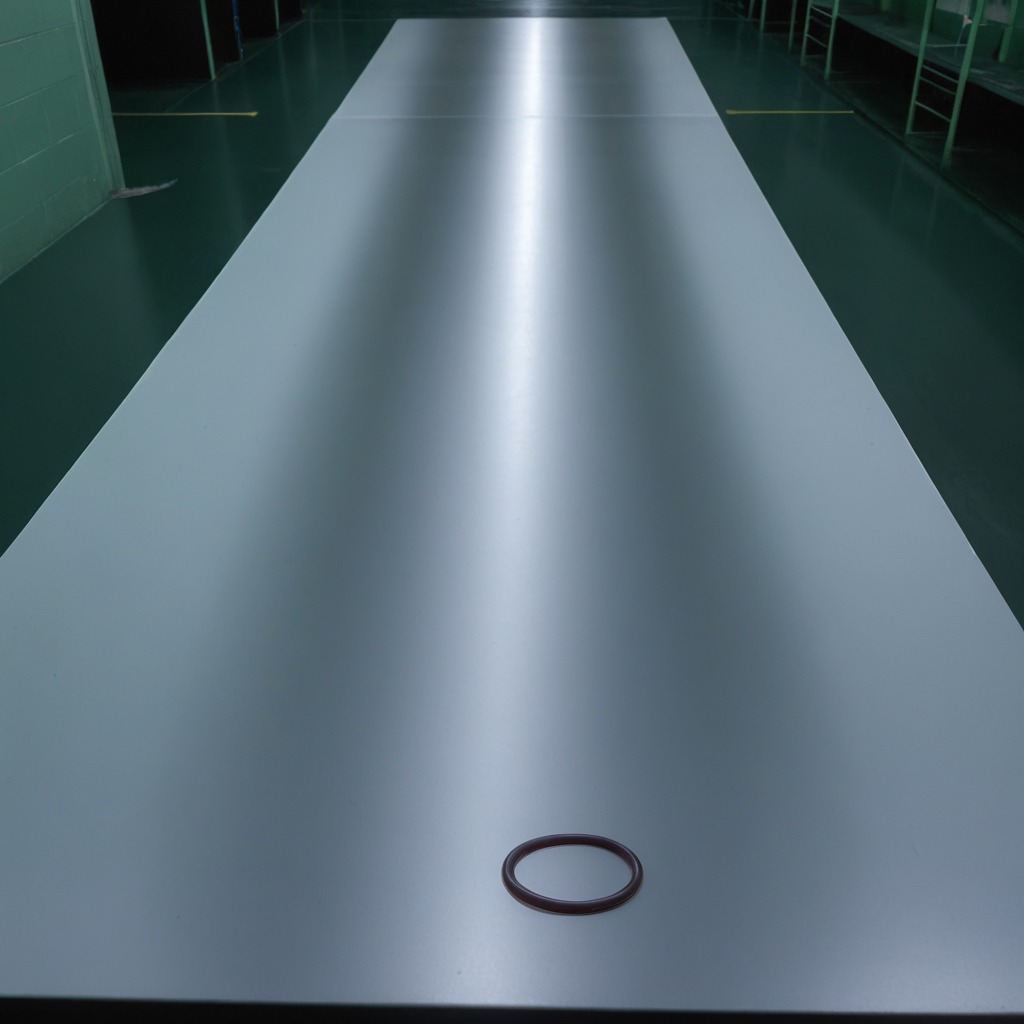
A rubber O-ring lying on a clean empty table in a railway signal maintenance room lit by harsh overhead fluorescents photorealistic surface textures crisp shadows high dynamic range